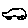
Label: car